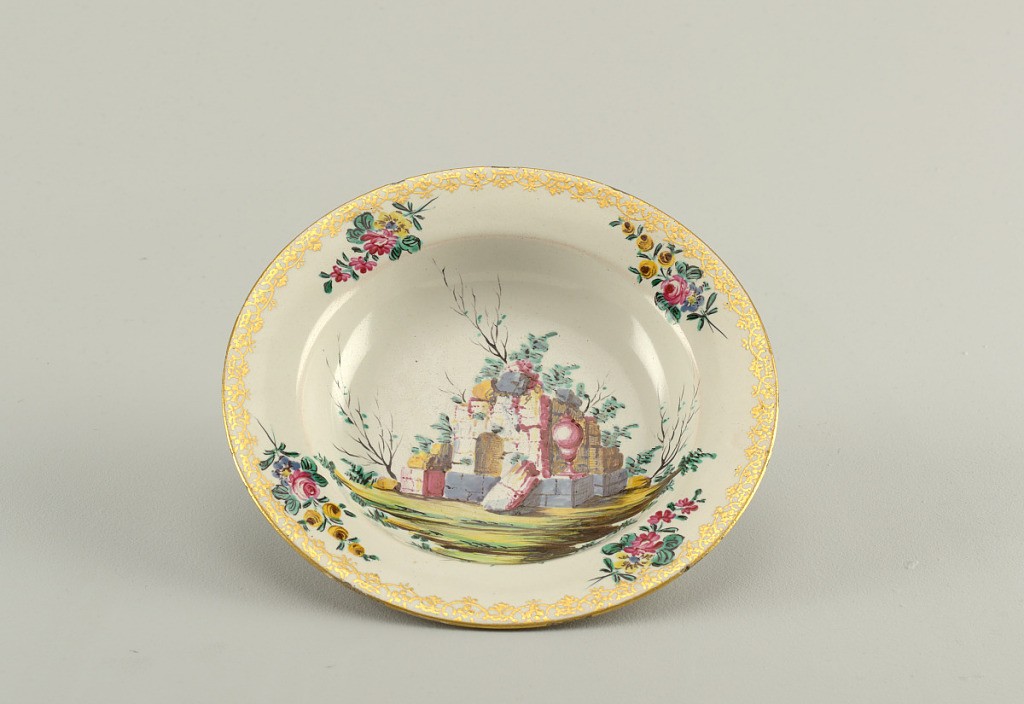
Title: Dish
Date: ca. 1770
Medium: Gilded tin-glazed earthenware
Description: Floral bouquets and gilding at rim. At center, ruins in a landscape.